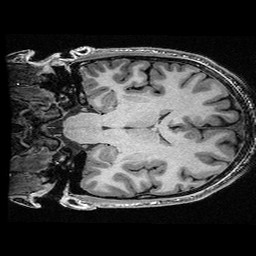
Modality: T1w
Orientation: coronal
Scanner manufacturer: ge
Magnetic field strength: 3 T
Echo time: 0.00318 s